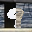
Label: 9